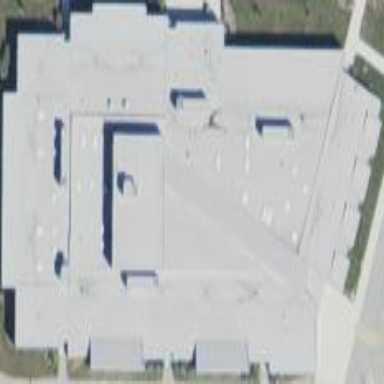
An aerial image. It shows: School building.